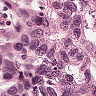
Metastatic tissue present: yes